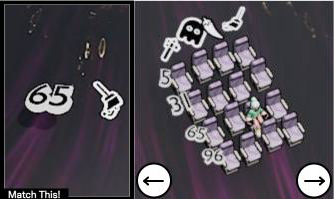
Task: seats
Answer: no